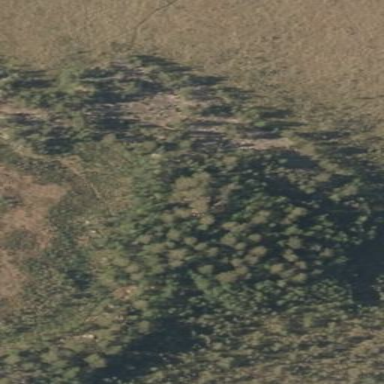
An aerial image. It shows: Beautiful woodland area.